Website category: phone
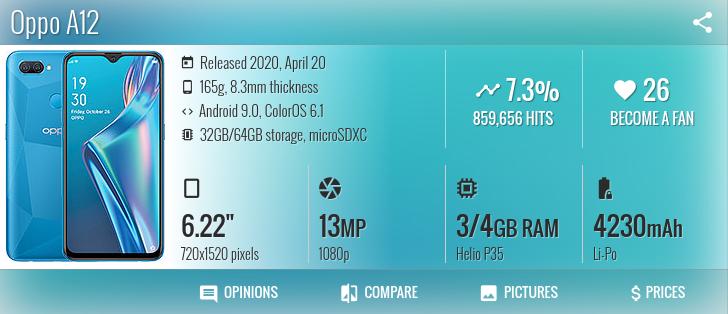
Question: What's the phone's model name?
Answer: Oppo A12

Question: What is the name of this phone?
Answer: Oppo A12

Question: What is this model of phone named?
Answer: Oppo A12

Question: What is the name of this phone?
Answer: Oppo A12

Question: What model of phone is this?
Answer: Oppo A12

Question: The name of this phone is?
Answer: Oppo A12

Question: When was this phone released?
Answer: Released 2020, April 20

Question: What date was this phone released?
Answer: Released 2020, April 20

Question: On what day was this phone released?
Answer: Released 2020, April 20

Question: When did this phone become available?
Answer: Released 2020, April 20

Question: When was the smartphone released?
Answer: Released 2020, April 20

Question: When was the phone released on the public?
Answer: Released 2020, April 20

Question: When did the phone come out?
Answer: Released 2020, April 20

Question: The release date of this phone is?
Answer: Released 2020, April 20

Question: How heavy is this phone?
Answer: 165g

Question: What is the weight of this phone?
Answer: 165g

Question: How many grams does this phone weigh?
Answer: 165g

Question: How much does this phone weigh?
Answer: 165g

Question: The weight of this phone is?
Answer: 165g

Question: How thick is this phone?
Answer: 8.3mm thickness

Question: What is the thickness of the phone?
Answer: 8.3mm thickness

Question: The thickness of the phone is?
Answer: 8.3mm thickness

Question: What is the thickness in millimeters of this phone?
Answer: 8.3mm thickness

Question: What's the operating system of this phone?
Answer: Android 9.0, ColorOS 6.1

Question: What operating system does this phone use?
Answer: Android 9.0, ColorOS 6.1

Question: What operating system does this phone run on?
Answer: Android 9.0, ColorOS 6.1

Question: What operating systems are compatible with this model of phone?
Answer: Android 9.0, ColorOS 6.1

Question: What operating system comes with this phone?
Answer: Android 9.0, ColorOS 6.1

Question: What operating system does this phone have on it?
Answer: Android 9.0, ColorOS 6.1

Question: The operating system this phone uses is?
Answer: Android 9.0, ColorOS 6.1

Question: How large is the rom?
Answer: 32GB/64GB storage

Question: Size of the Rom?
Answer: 32GB/64GB storage

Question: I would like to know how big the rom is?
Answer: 32GB/64GB storage

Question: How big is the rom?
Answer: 32GB/64GB storage

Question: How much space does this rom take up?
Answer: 32GB/64GB storage

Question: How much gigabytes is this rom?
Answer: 32GB/64GB storage

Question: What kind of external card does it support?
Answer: microSDXC

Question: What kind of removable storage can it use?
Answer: microSDXC

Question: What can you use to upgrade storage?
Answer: microSDXC

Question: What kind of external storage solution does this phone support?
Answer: microSDXC

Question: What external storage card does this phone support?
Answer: microSDXC

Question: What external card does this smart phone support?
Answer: microSDXC

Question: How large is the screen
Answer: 6.22"

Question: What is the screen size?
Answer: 6.22"

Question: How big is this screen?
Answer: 6.22"

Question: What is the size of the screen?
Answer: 6.22"

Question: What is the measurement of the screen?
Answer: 6.22"

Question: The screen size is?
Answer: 6.22"

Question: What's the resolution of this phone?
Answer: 720x1520 pixels

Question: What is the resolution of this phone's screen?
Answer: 720x1520 pixels

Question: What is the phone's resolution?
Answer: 720x1520 pixels

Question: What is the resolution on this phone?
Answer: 720x1520 pixels

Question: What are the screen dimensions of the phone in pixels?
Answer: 720x1520 pixels

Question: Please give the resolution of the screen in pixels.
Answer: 720x1520 pixels

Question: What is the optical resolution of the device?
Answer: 720x1520 pixels

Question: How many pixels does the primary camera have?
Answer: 13 MP

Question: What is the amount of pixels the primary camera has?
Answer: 13 MP

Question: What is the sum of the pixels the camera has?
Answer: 13 MP

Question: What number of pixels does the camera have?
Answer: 13 MP

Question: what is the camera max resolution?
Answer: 13 MP

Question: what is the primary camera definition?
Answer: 13 MP

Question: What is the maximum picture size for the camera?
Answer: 13 MP

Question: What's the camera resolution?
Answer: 1080p

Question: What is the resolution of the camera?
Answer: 1080p